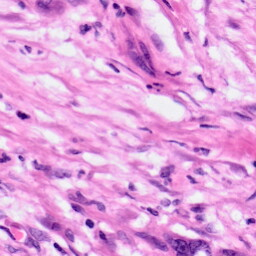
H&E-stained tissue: Pancreatic